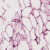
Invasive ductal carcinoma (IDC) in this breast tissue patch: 0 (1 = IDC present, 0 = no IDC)